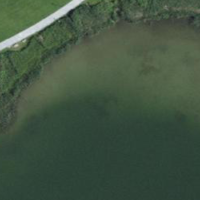
EUNIS habitat code: 14
Species observed at this site:
Menyanthes trifoliata